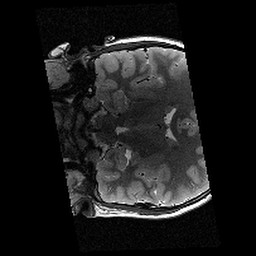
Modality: T2w
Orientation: coronal
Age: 9
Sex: female
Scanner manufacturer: siemens
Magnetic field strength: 3 T
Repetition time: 9.23 s
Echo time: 0.067 s